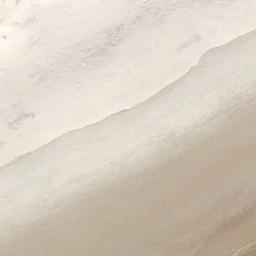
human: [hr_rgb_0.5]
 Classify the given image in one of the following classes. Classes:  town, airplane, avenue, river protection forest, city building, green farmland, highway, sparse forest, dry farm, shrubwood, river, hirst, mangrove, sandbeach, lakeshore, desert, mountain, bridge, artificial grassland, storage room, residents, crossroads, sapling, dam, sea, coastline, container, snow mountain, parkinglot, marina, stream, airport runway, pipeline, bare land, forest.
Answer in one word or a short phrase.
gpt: sandbeach